Interaction volume radius: 5 \u00c5
Interaction volume height: 30 \u00c5
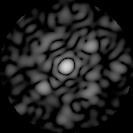
Disorder parameter: 0.6209